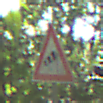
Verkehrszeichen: SeitenwindVonRechts
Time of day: Midday
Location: Outdoor (Nature)
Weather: Clear
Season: NotSpecified
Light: Natural